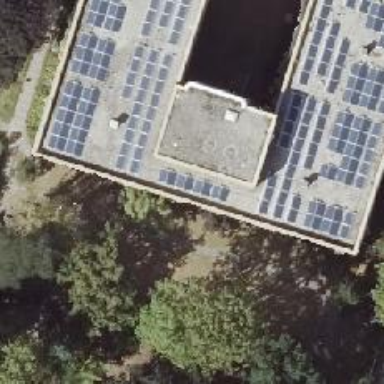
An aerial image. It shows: Solar power generator utilizing photovoltaic technology with solar photovoltaic panels.